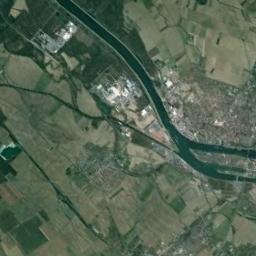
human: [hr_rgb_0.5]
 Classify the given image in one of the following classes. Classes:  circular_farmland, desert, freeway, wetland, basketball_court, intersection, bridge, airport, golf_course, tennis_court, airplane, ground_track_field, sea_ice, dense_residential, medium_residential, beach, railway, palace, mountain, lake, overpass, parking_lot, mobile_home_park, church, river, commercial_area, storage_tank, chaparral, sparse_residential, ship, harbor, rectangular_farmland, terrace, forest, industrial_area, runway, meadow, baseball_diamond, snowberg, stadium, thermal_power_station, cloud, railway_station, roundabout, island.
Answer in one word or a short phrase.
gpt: river